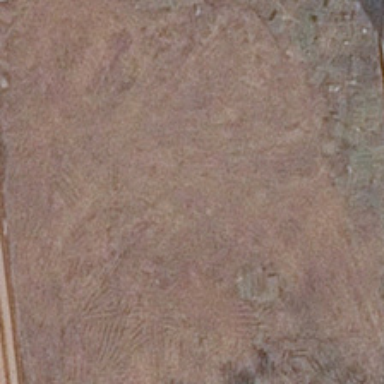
It is a piece of yellow bareland .